Question: I'm trying to add my own function to jobQueueLib and step through the lines of code for that, or any of the functions there (which are all EXTERNs).
Stepping through the .h function call goes straight to assembly if I don't put #include <jobQueueLib.h>, which is referring to vxworks-6.9/target/h/wrn/coreip/jobQueueLib.h
With the include added, stepping into a same existing function causes a segmentation violation.
UPDATE:
My issue is C, downloadable kernel module project build, or component related (even though I checked it is an included component in the VIP)--as I'm getting a warning at compile time that Module symbols cannot be resolved: jobQueueTerminate, or any other calls to any functions in that .h file (they're all EXTERNS).
Checking with the include statement removed, I still can't call any functions from
vxworks-6.9/target/h/wrn/coreip/jobQueueLib.h so I think this is a project level include issue. Here are my DKM project includes (last one is redundant but I don't see a way to remove it):

How do I get the symbols to resolve?
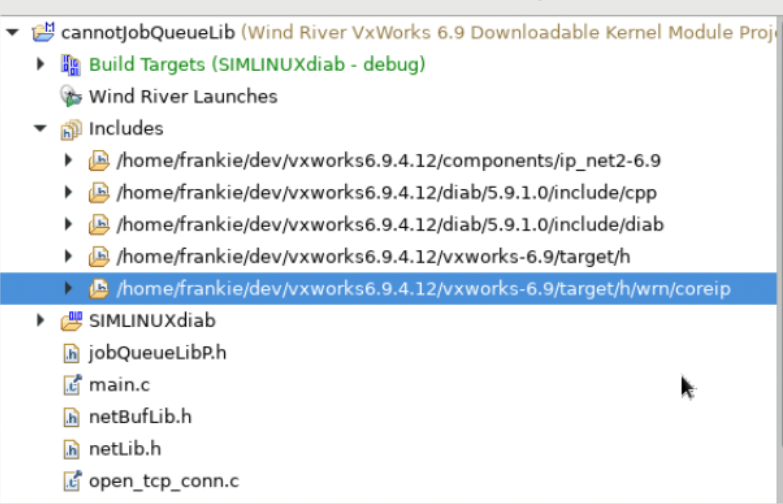
Answer: Finally got the flow to run a DKM with your own modified source code:
Make the changes in whichever C files desire -> make a VSB and build it with that source code included -> make a VIP that's based off this VSB and build it -> use one of the ouput VXWorks binaries of this VIP and "connect to target simulator" -> make your DKM referenced from the VIP (DKM will be subproject of the VIP) -> finally, execute the DKM on the target connection made earlier!
P.S. I'm using SIMLINUX do the VIP build is LINUX and I used the VXWorks Linux binary output from building the VIP.